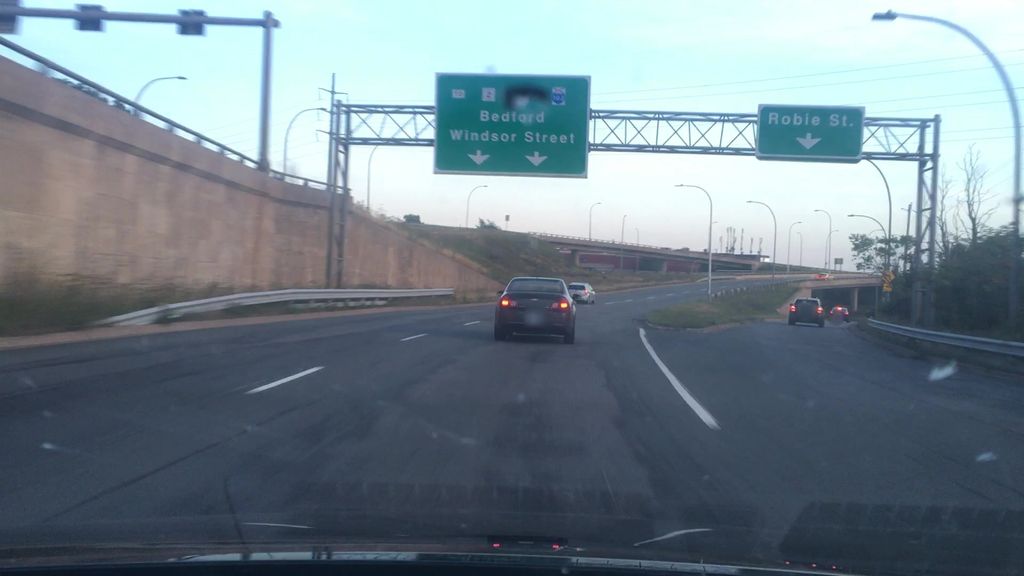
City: halifax